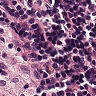
Metastatic tissue present: no